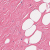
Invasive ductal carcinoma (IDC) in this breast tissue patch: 0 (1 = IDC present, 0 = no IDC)